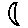
Label: moon